Question: I'm using twitter-bootstrap, and I have the following code to generate an navbar with an avatar in a dropdown:
Check this fiddle: <URL>
'''
<nav class="navbar navbar-default">
<div class="container">
<div class="navbar-header">
<button type="button" class="navbar-toggle" data-toggle="collapse" data-target=".navbar-ex1-collapse"> <i class="fa fa-bars"></i>
</button> <a class="navbar-brand" href="index.html"><img src="http://placehold.it/30x30&text=logo" ></a>
</div>
<div class="collapse navbar-collapse">
<ul class="nav navbar-nav">
<li class="active"><a href="#">Hello</a>
</li>
<li><a href="#">Stack</a>
</li>
<li><a href="#">Overflow</a>
</li>
</ul>
<ul class="nav navbar-nav navbar-right">
<li class="dropdown"> <a href="#" class="dropdown-toggle" data-toggle="dropdown"><img id="avatar" class="img-circle mr1" src="http://placehold.it/30x30&text=photo" > John Doe <b class="caret"></b></a>
<ul class="dropdown-menu">
<li><a href="#" data-pageindex="3">Settings</a>
</li>
<li><a href="#">Logout</a>
</li>
</ul>
</li>
</ul>
</div>
</div>
</nav>
'''
'''
.caret {
margin-left: 5px;
}
#avatar, .navbar-brand {
margin-right: 5px
}
.navbar-nav {
height: 100%;
margin: 0;
padding 0;
}
'''
But, as you see, the list of the links with , and doesn't reach the end of the navbar:

Do you have any idea to fix it? I tried putting 'height: 100%; padding: 0; margin: 0' to the list items of the links, but nothing changes.
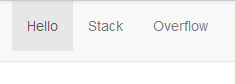
Answer: Try line-height?
'''
ul.nav.navbar-nav li a:link {
line-height: 32px;
}
'''
<URL>